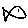
Label: fish